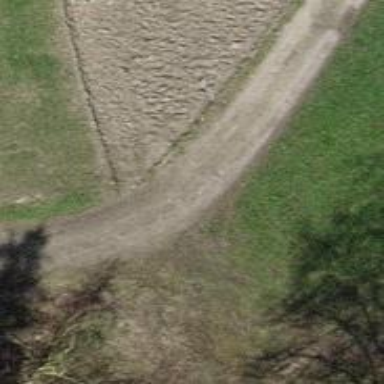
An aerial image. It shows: Compacted track road with grade3 tracktype.